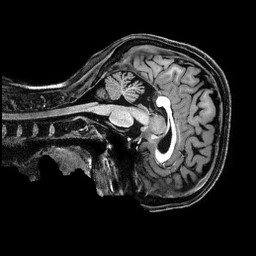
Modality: T1w
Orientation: sagittal
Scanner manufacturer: philips
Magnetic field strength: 3 T
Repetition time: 2.5 s
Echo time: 0.0057 s